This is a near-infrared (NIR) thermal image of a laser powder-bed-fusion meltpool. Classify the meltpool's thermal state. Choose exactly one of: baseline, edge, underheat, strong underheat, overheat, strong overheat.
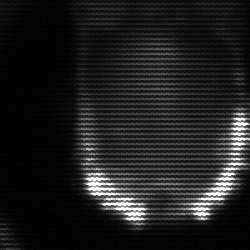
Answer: baseline